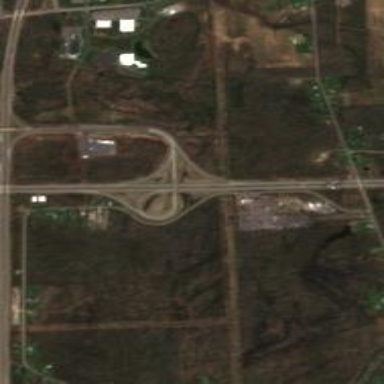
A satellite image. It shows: Motorway junction.